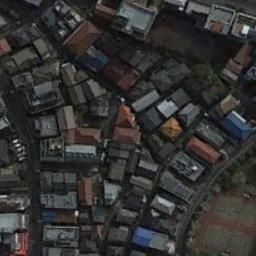
Label: residential